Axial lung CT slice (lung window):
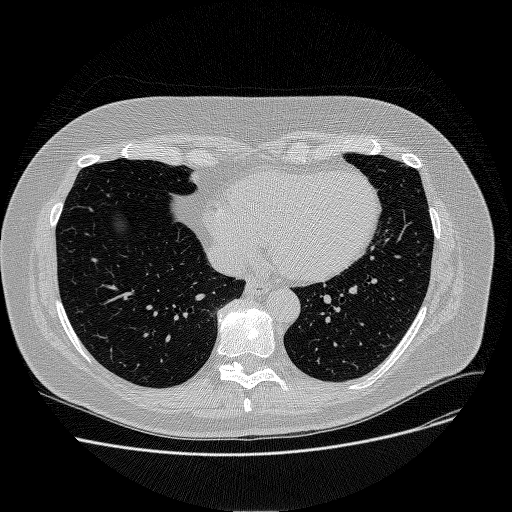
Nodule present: no